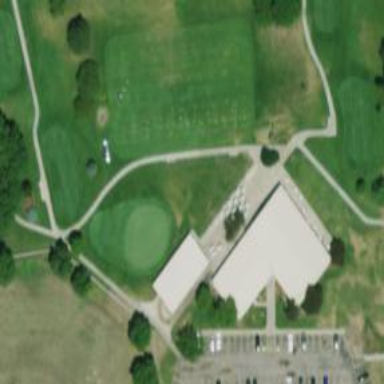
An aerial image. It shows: Path for both roads and golfers.